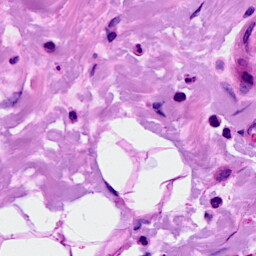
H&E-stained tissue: Breast